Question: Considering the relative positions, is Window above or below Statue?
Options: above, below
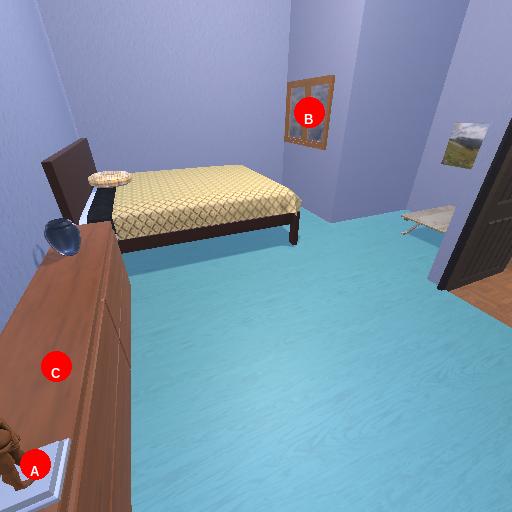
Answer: above